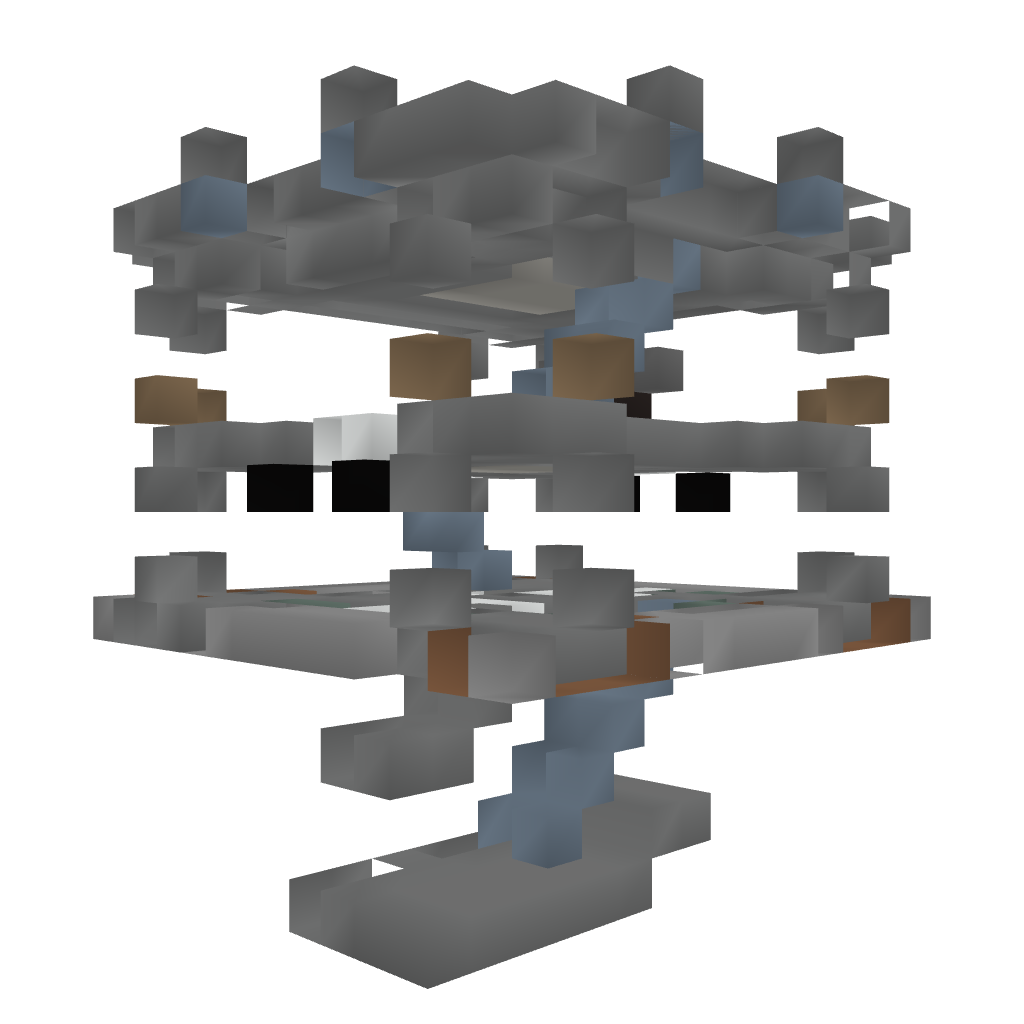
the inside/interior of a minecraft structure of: PvP Tower [White]